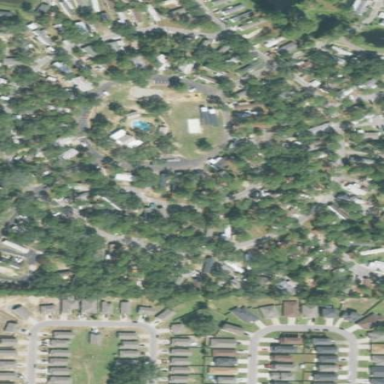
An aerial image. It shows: Residential area designated as trailer park.